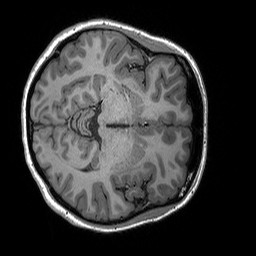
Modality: T1w
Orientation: axial
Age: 21
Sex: female
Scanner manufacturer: siemens
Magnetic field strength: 3 T
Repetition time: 2.3 s
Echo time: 0.00298 s